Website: bh-photo
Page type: receipt
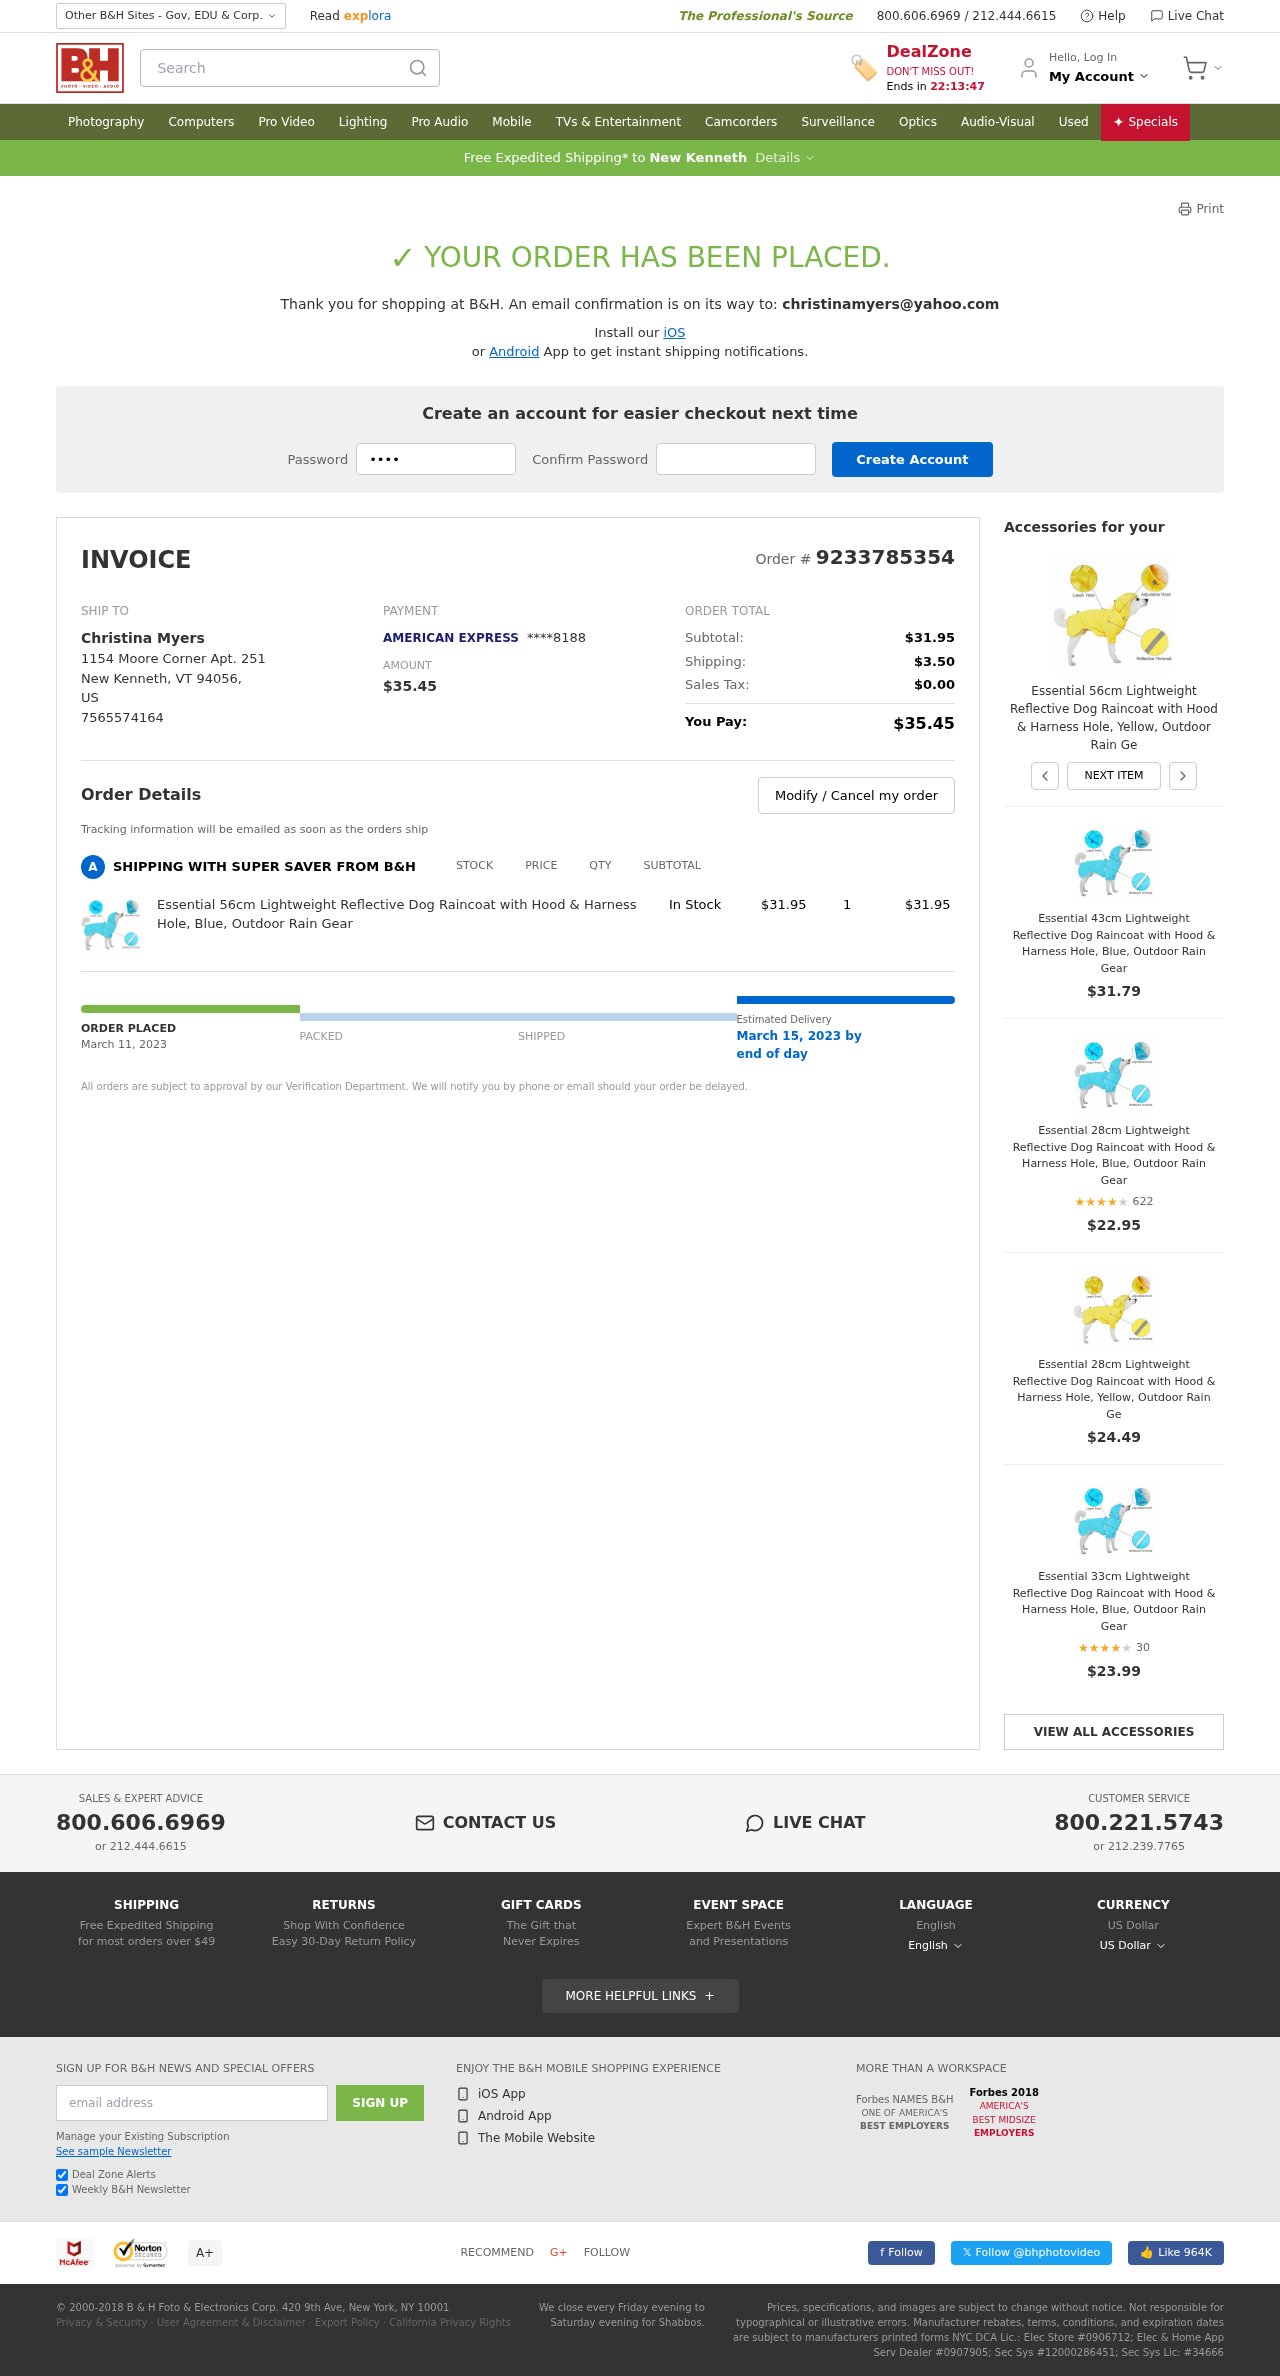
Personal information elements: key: PII_CARD_LAST4
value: ****8188
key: PII_CARD_TYPE
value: AMERICAN EXPRESS
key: PII_CITY
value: New Kenneth
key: PII_COUNTRY_CODE
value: US
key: PII_EMAIL
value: christinamyers@yahoo.com
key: PII_FULLNAME
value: Christina Myers
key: PII_PHONE
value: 7565574164
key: PII_POSTCODE
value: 94056
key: PII_STATE_ABBR
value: VT
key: PII_STREET
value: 1154 Moore Corner Apt. 251
Product elements: key: PRODUCT1_NAME
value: Essential 56cm Lightweight Reflective Dog Raincoat with Hood & Harness Hole, Blue, Outdoor Rain Gear
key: PRODUCT1_PRICE
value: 31.95
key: PRODUCT1_QUANTITY
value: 1
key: PRODUCT2_NAME
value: Essential 56cm Lightweight Reflective Dog Raincoat with Hood & Harness Hole, Yellow, Outdoor Rain Ge
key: PRODUCT3_NAME
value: Essential 43cm Lightweight Reflective Dog Raincoat with Hood & Harness Hole, Blue, Outdoor Rain Gear
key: PRODUCT3_PRICE
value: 31.79
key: PRODUCT4_NAME
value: Essential 28cm Lightweight Reflective Dog Raincoat with Hood & Harness Hole, Blue, Outdoor Rain Gear
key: PRODUCT4_NUM_RATINGS
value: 622
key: PRODUCT4_PRICE
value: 22.95
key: PRODUCT4_RATING
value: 4.4
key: PRODUCT5_NAME
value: Essential 28cm Lightweight Reflective Dog Raincoat with Hood & Harness Hole, Yellow, Outdoor Rain Ge
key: PRODUCT5_PRICE
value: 24.49
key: PRODUCT6_NAME
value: Essential 33cm Lightweight Reflective Dog Raincoat with Hood & Harness Hole, Blue, Outdoor Rain Gear
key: PRODUCT6_NUM_RATINGS
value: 30
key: PRODUCT6_PRICE
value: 23.99
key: PRODUCT6_RATING
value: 4.1
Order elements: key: ORDER_ID
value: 9233785354
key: ORDER_TOTAL
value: $35.45
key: ORDER_SUBTOTAL
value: $31.95
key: ORDER_SHIPPING_COST
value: $3.50
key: ORDER_TAX
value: $0.00
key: ORDER_DATE
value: March 11, 2023
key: ORDER_DELIVERY_DATE
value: March 15, 2023 by
Search elements: key: HEADER_SEARCH
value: Search